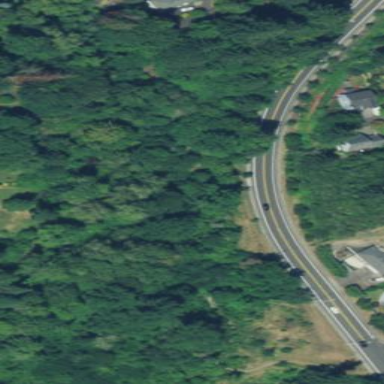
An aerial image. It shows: Nature reserve surrounded by woodland.